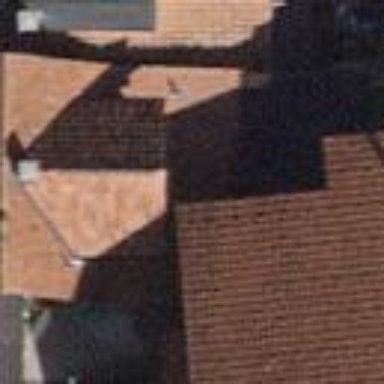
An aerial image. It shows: Simple house.